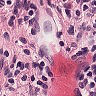
Metastatic tissue present: no